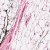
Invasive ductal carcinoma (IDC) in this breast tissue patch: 0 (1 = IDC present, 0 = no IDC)